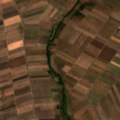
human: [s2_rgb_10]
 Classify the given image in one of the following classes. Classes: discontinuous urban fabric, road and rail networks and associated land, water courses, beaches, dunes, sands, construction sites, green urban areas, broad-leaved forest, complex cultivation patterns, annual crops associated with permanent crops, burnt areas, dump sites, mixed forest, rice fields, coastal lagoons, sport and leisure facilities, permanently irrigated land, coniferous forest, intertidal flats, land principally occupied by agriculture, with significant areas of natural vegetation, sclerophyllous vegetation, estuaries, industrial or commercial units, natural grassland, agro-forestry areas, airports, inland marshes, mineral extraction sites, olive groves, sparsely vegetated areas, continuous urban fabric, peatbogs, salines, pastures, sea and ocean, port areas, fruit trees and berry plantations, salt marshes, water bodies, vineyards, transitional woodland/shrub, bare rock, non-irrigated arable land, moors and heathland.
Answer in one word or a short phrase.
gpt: non-irrigated arable land